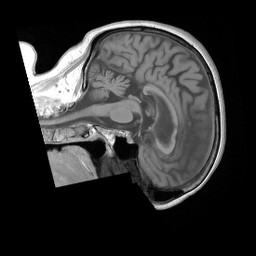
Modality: T1w
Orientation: sagittal
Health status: ill
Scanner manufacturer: siemens
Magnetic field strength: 3 T
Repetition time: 0.4 s
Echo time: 0.00272 s